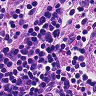
Metastatic tissue present: no